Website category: university
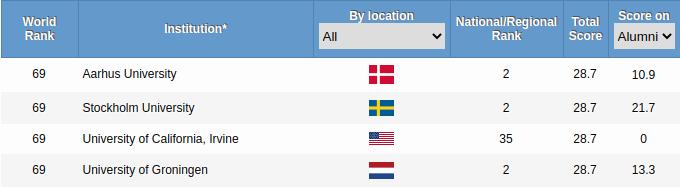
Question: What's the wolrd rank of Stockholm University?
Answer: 69

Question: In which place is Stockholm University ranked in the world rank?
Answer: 69

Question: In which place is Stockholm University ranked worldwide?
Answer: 69

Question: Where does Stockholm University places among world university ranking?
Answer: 69

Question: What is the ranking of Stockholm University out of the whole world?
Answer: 69

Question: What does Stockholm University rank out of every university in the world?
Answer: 69

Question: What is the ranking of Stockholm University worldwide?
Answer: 69

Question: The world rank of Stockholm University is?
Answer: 69

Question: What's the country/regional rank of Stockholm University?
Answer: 2

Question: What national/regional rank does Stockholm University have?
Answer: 2

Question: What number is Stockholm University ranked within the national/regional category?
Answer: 2

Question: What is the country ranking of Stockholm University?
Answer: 2

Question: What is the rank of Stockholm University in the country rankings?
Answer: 2

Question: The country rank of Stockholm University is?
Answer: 2

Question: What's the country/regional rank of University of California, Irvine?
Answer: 35

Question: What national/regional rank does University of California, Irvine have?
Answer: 35

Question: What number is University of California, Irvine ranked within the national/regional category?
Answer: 35

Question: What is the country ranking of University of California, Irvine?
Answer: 35

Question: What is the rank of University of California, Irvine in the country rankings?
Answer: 35

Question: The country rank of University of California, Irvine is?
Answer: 35

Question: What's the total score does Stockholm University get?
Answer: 28.7

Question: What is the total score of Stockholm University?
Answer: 28.7

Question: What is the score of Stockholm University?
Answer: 28.7

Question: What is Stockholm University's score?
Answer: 28.7

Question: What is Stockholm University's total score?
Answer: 28.7

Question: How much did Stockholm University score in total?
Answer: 28.7

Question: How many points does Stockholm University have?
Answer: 28.7

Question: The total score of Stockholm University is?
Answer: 28.7

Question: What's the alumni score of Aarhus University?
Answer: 10.9

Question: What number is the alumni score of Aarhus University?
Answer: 10.9

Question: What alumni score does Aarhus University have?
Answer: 10.9

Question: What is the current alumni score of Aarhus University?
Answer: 10.9

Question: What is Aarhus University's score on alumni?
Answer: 10.9

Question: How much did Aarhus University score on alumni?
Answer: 10.9

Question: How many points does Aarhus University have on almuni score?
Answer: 10.9

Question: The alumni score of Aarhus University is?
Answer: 10.9

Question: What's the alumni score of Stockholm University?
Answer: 21.7

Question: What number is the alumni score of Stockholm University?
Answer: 21.7

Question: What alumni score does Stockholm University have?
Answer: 21.7

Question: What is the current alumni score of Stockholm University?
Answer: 21.7

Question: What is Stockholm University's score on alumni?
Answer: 21.7

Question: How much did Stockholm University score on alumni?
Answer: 21.7

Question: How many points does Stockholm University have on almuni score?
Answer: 21.7

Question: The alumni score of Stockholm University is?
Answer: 21.7

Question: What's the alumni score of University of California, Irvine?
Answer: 0

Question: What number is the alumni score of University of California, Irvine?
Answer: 0

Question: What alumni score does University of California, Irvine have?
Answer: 0

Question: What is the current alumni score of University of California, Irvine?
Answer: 0

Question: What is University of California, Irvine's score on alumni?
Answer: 0

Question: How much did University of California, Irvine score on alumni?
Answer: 0

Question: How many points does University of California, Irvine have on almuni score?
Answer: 0

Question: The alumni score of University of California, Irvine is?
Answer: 0

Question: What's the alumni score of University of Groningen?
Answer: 13.3

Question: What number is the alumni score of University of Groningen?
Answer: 13.3

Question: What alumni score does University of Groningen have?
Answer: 13.3

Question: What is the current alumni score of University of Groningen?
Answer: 13.3

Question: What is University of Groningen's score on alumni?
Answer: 13.3

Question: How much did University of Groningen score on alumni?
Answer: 13.3

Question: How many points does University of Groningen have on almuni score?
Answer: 13.3

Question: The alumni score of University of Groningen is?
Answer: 13.3

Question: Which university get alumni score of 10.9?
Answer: Aarhus University

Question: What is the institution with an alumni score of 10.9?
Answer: Aarhus University

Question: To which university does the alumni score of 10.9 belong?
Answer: Aarhus University

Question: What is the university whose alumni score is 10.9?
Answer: Aarhus University